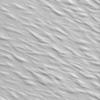
Label: not_dusty